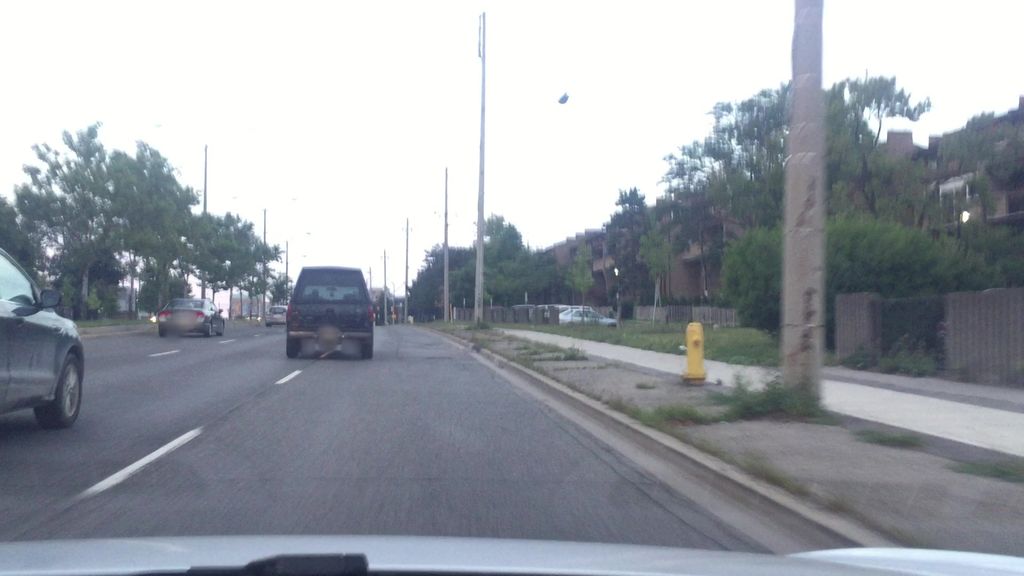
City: toronto